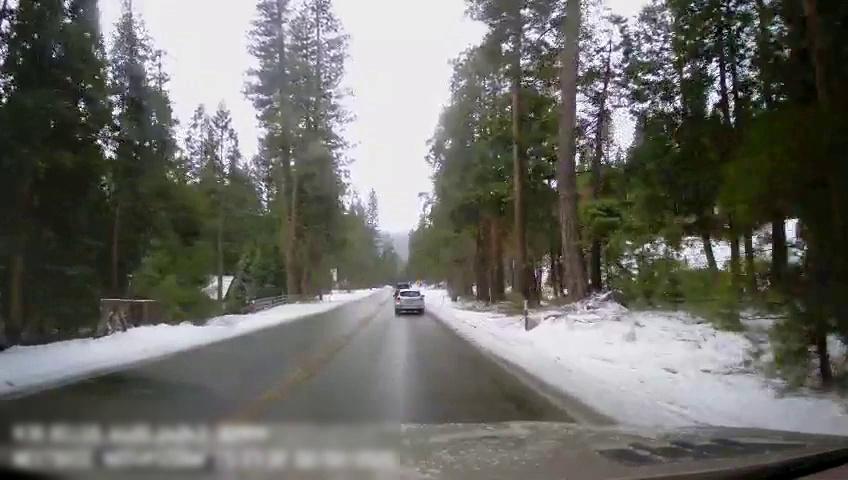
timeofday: Day
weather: Snowy
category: Drivable Space
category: Vehicles | Truck
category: Vehicles | SUV
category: Lanes | Current Lane
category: Lanes | Opposite Lane
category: Lanes | Opposite Lane
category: Lanes | Current Lane